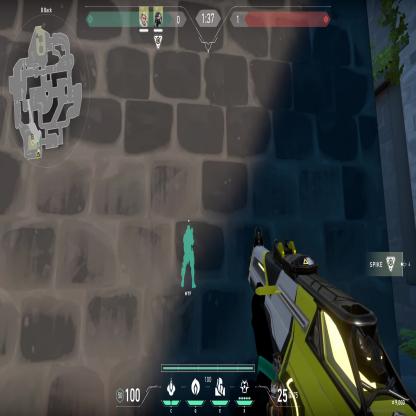
Label: teammate